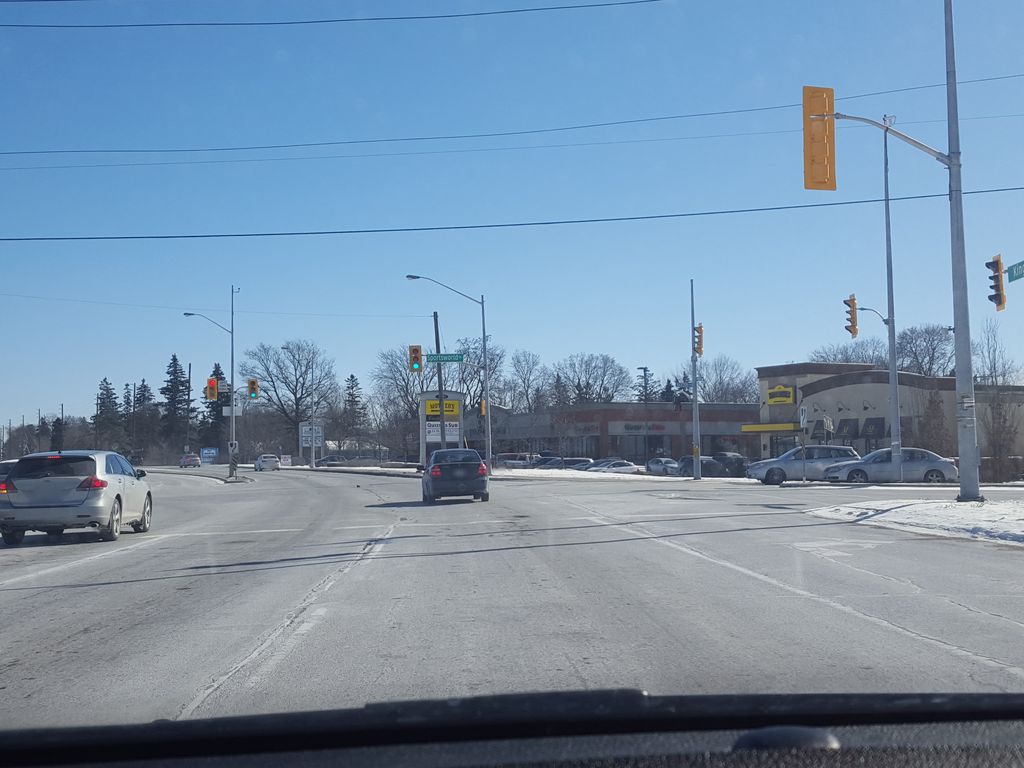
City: kitchener-waterloo